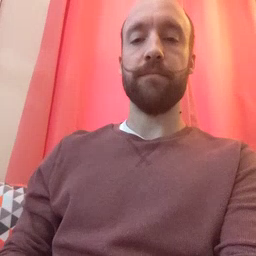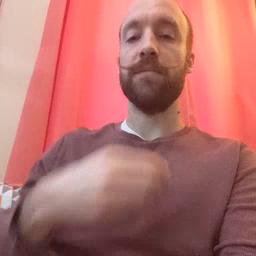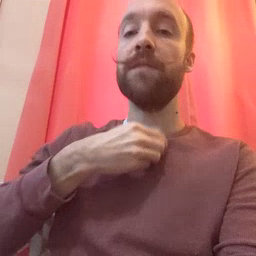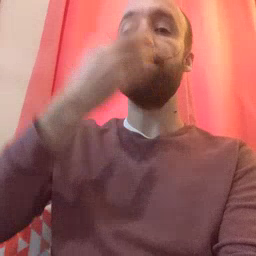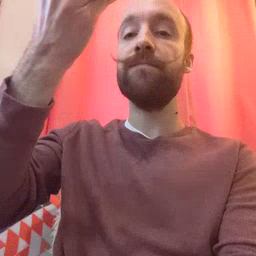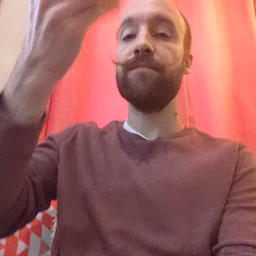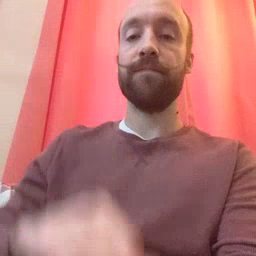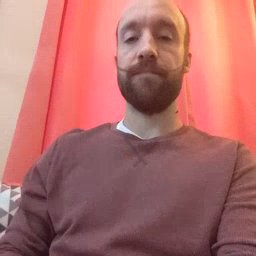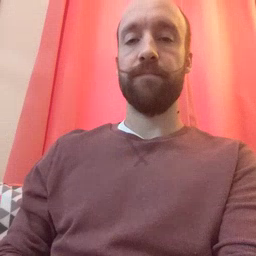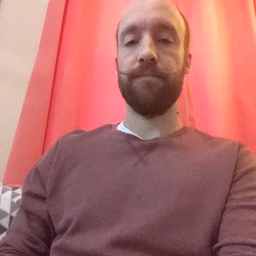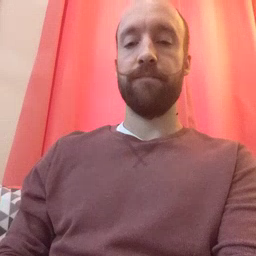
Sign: giraffe